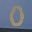
Label: 0